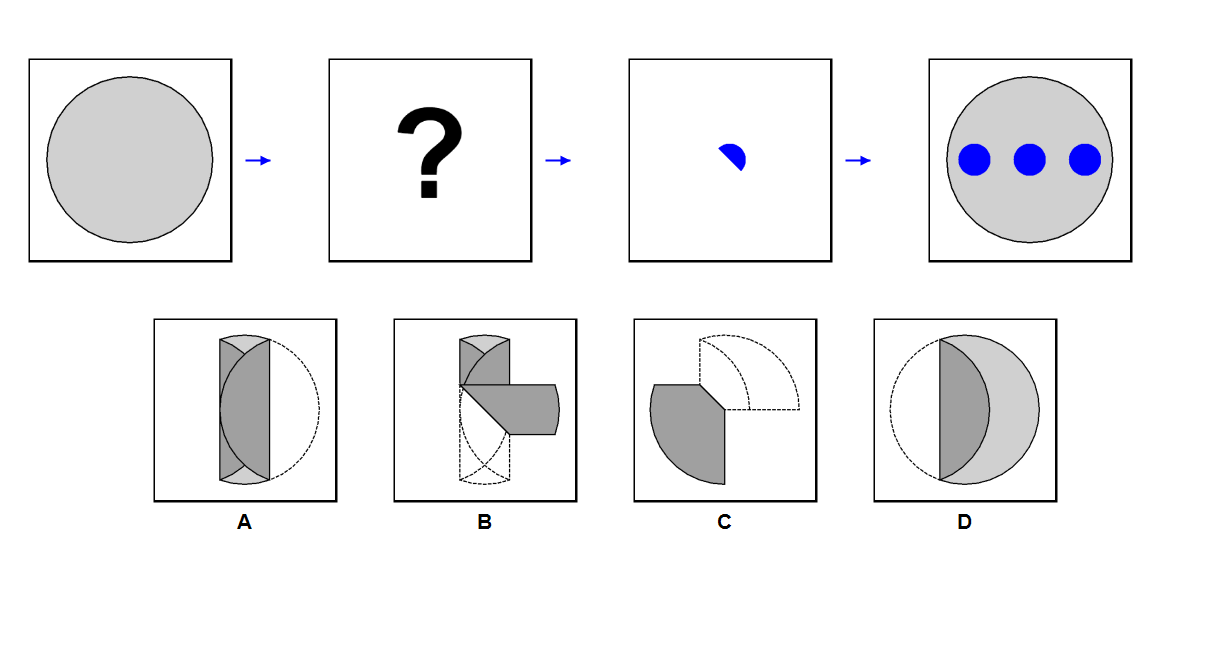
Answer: C